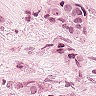
Metastatic tissue present: yes